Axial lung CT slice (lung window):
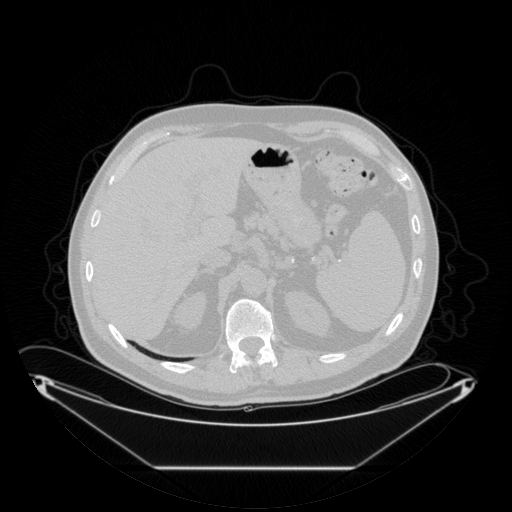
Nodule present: no